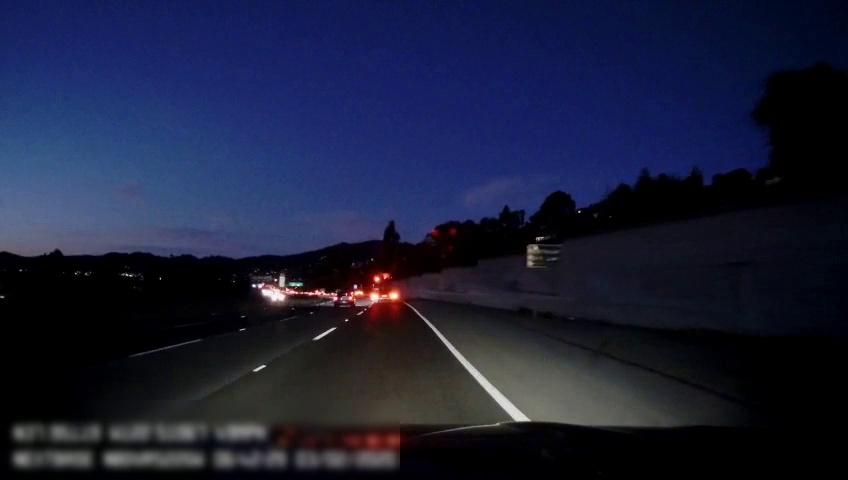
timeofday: Night
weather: Other
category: Drivable Space
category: Vehicles | Car
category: Vehicles | Truck
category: Lanes | Current Lane
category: Lanes | Current Lane
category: Lanes | Alternate Lane
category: Lanes | Alternate Lane